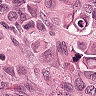
Metastatic tissue present: yes